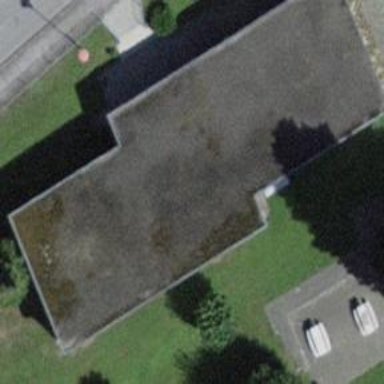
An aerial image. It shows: School building.